Question: I've developed an application in android. Its a which uses 'GPS'.
The application send the latitude and longitude co-ordinates which stores in an online mysql database, which it is been take by the java web application to draw path with which the device have traveled. The application also calculates distance between two co-ordinates, and based upon that distance it send the latitude and longitude co-ordinates, i.e from one point to another if the device covers a distance of 20 meters at that point it sends the latitude and longitude co-ordinates to the web-application for storing and drawing in google-map.
The application works fine but the problem is when the application is been started and when kept at a place without any movement, it is sending some co-ordinates which is not correct. for example in the below picture when the device reached a stop (black spot in google-map), actually for a time being it should been at that spot, instead as shown in the picture the device is been going somewhere and coming and again going somewhere even if the device is not moving.

Can anyone please tell me some solutions to prevent this
These are my permissions
'''
<uses-permission android:name="android.permission.ACCESS_NETWORK_STATE"/>
<uses-permission android:name="android.permission.CHANGE_NETWORK_STATE"/>
<uses-permission android:name="android.permission.INTERNET" />
<uses-permission android:name="android.permission.ACCESS_FINE_LOCATION" />
<uses-permission android:name="android.permission.ACCESS_LOCATION_EXTRA_COMMANDS"/>
<uses-permission android:name="android.permission.ACCESS_MOCK_LOCATION" />
<uses-permission android:name="android.permission.CONTROL_LOCATION_UPDATES" />
<uses-permission android:name="android.permission.ACCESS_COARSE_LOCATION"/>
'''
'''
LocationManager mlocmag = (LocationManager) getSystemService(Context.LOCATION_SERVICE);
LocationListener mlocList = new MyLocationList();
Location loc1 = mlocmag.getLastKnownLocation(LocationManager.GPS_PROVIDER);
if (loc1 == null) {
loc1 = mlocmag.getLastKnownLocation(LocationManager.NETWORK_PROVIDER);
}
String lat =loc1.getLatitude();
String Longs = loc1.getLongitude();
'''
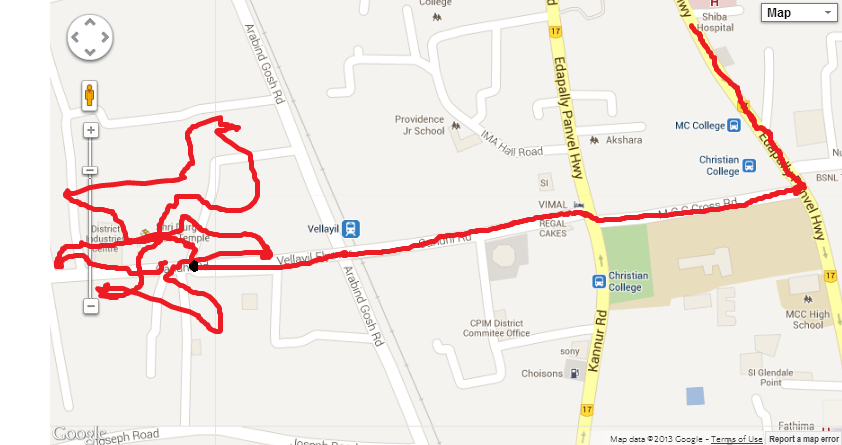
Answer: You should disable (GSM-)cell-tower locationing, use GPS only, by only using GPS_PROVIDER
And set to highest quality.
Forget that NETWORK_PROVIDER this is not made for accurate vehicle tracking.
NETWORK location can be off by 1000m. The network provider is usefull to know in which city a device is.